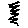
Label: zigzag